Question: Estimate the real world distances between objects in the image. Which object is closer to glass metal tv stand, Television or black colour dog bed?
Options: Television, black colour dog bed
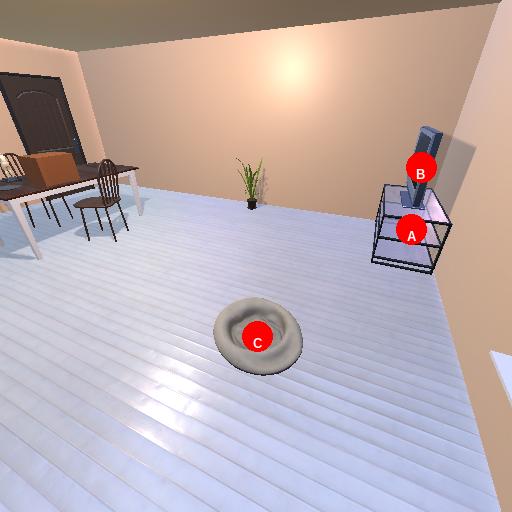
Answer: Television